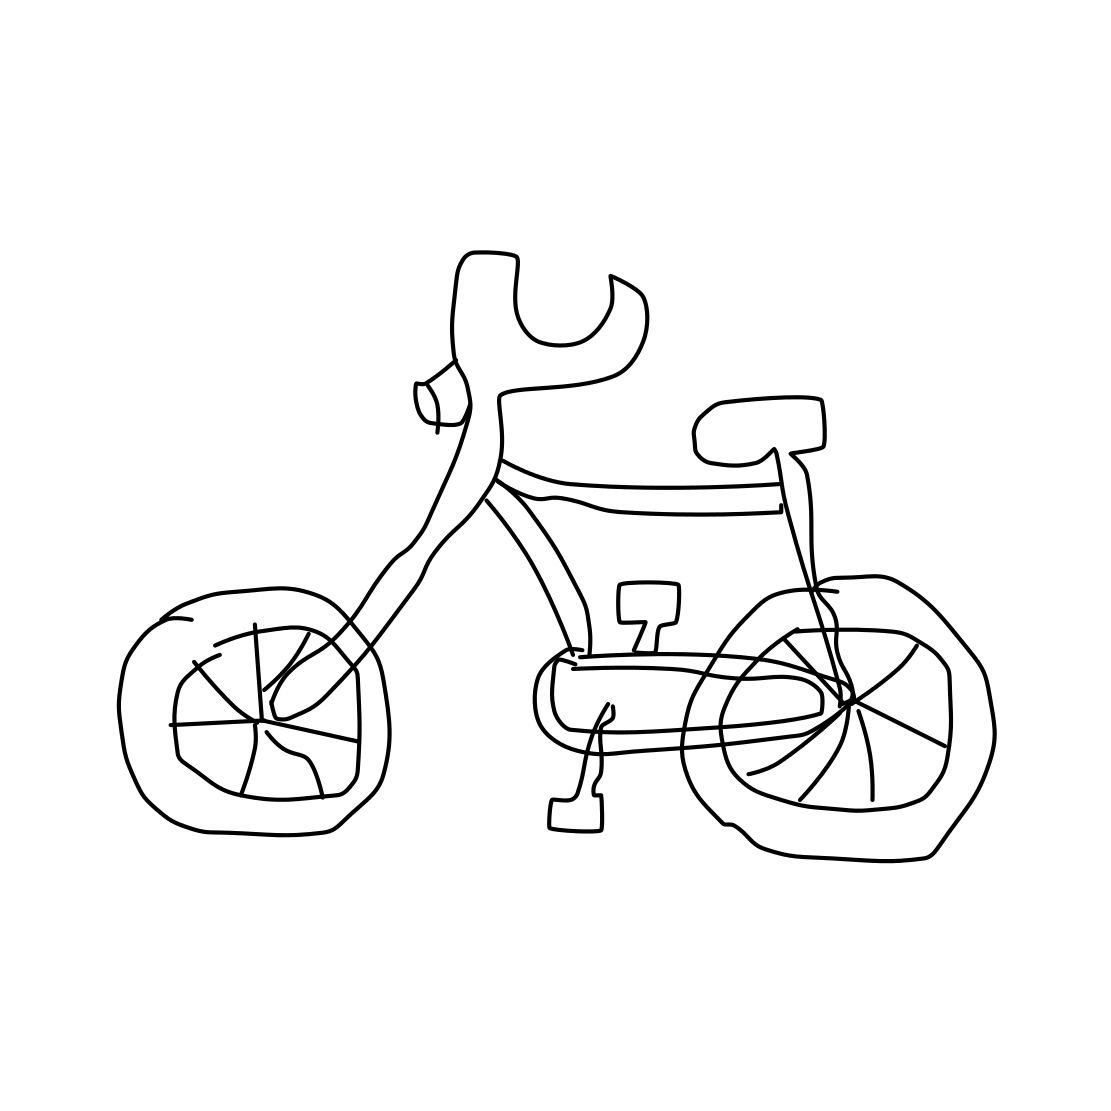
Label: bicycle